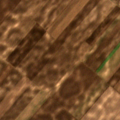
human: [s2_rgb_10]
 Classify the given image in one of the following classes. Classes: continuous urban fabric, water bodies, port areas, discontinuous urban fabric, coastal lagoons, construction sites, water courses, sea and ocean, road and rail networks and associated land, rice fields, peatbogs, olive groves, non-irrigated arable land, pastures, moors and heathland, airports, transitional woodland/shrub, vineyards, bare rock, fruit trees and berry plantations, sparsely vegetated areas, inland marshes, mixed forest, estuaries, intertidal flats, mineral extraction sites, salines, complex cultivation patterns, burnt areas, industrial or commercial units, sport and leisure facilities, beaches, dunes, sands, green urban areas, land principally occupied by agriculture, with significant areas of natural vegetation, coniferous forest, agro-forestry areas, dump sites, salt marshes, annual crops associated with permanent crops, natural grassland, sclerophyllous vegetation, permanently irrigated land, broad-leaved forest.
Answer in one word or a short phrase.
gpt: non-irrigated arable land, complex cultivation patterns